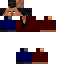
A male human skin with medium skin, wearing brown long hair dressed in a red hoodie and blue pants, featuring a closed mouth.